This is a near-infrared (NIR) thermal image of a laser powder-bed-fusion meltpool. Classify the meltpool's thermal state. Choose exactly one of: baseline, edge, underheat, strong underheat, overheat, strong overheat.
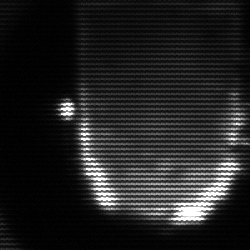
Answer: baseline